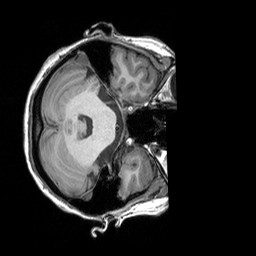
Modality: T1w
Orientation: axial
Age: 28
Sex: female
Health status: healthy
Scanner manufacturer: siemens
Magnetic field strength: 3 T
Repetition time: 2.3 s
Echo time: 0.00303 s